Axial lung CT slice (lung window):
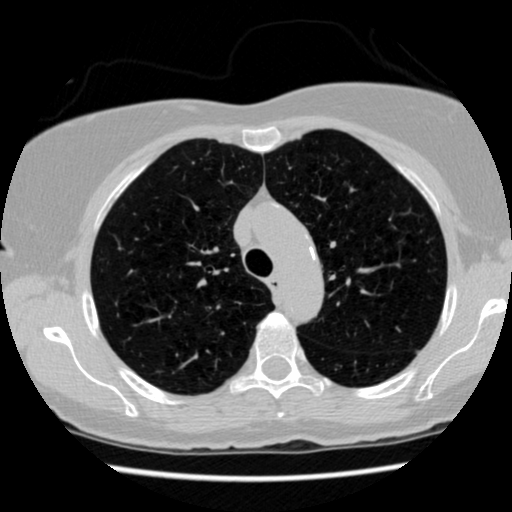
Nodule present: no